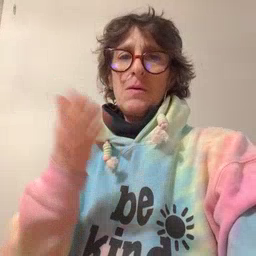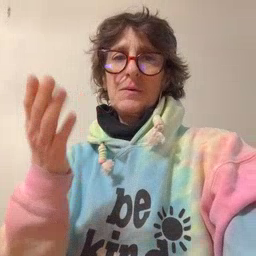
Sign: boat